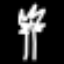
Label: palm tree